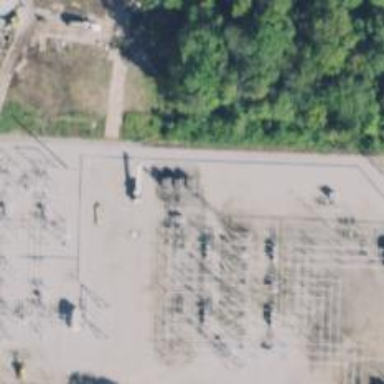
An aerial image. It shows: Switch used for power control.